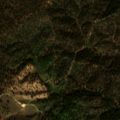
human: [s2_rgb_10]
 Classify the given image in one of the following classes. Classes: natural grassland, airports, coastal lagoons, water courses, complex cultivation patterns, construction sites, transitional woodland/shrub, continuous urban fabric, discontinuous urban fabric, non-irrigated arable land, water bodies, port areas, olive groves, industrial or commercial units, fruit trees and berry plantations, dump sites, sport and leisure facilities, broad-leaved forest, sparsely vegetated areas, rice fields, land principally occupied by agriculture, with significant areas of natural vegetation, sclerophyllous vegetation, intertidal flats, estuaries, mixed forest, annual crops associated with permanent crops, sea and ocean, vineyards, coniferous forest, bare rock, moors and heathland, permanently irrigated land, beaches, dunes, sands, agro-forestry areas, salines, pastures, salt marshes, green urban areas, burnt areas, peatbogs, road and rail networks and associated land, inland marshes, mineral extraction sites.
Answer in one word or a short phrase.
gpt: agro-forestry areas, broad-leaved forest